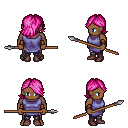
a pixel art fantasy rpg character, male body template, human, dark skin, chain tabard jacket, metal pants, pink swoop hairstyle, leather bracers, maroon shoes, spear, four views (front, back, left, right), 2x2 character sprite sheet, small pixel art, hard edges, no anti-aliasing